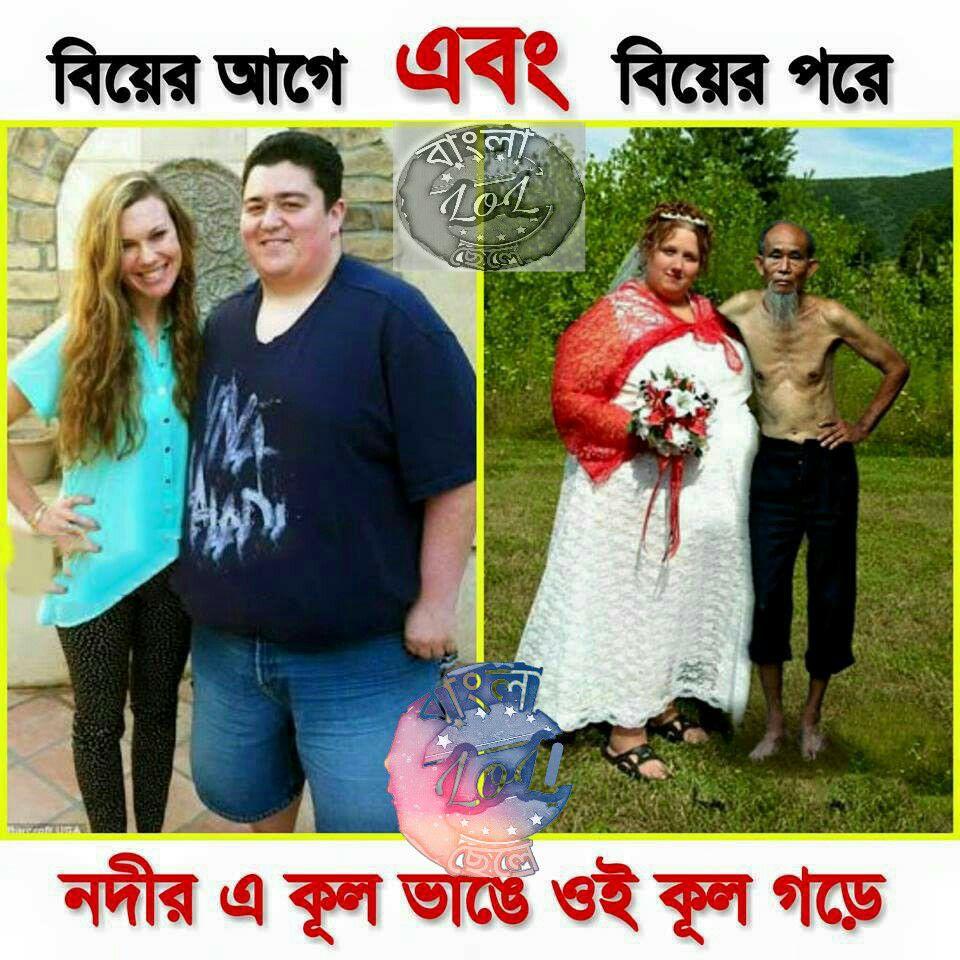
Text: বিয়ের আগে এবং বিয়ের পরে, নদীর এ কূল ভাঙে, ঐ কূল গড়ে
Label: Non Hate